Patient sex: M
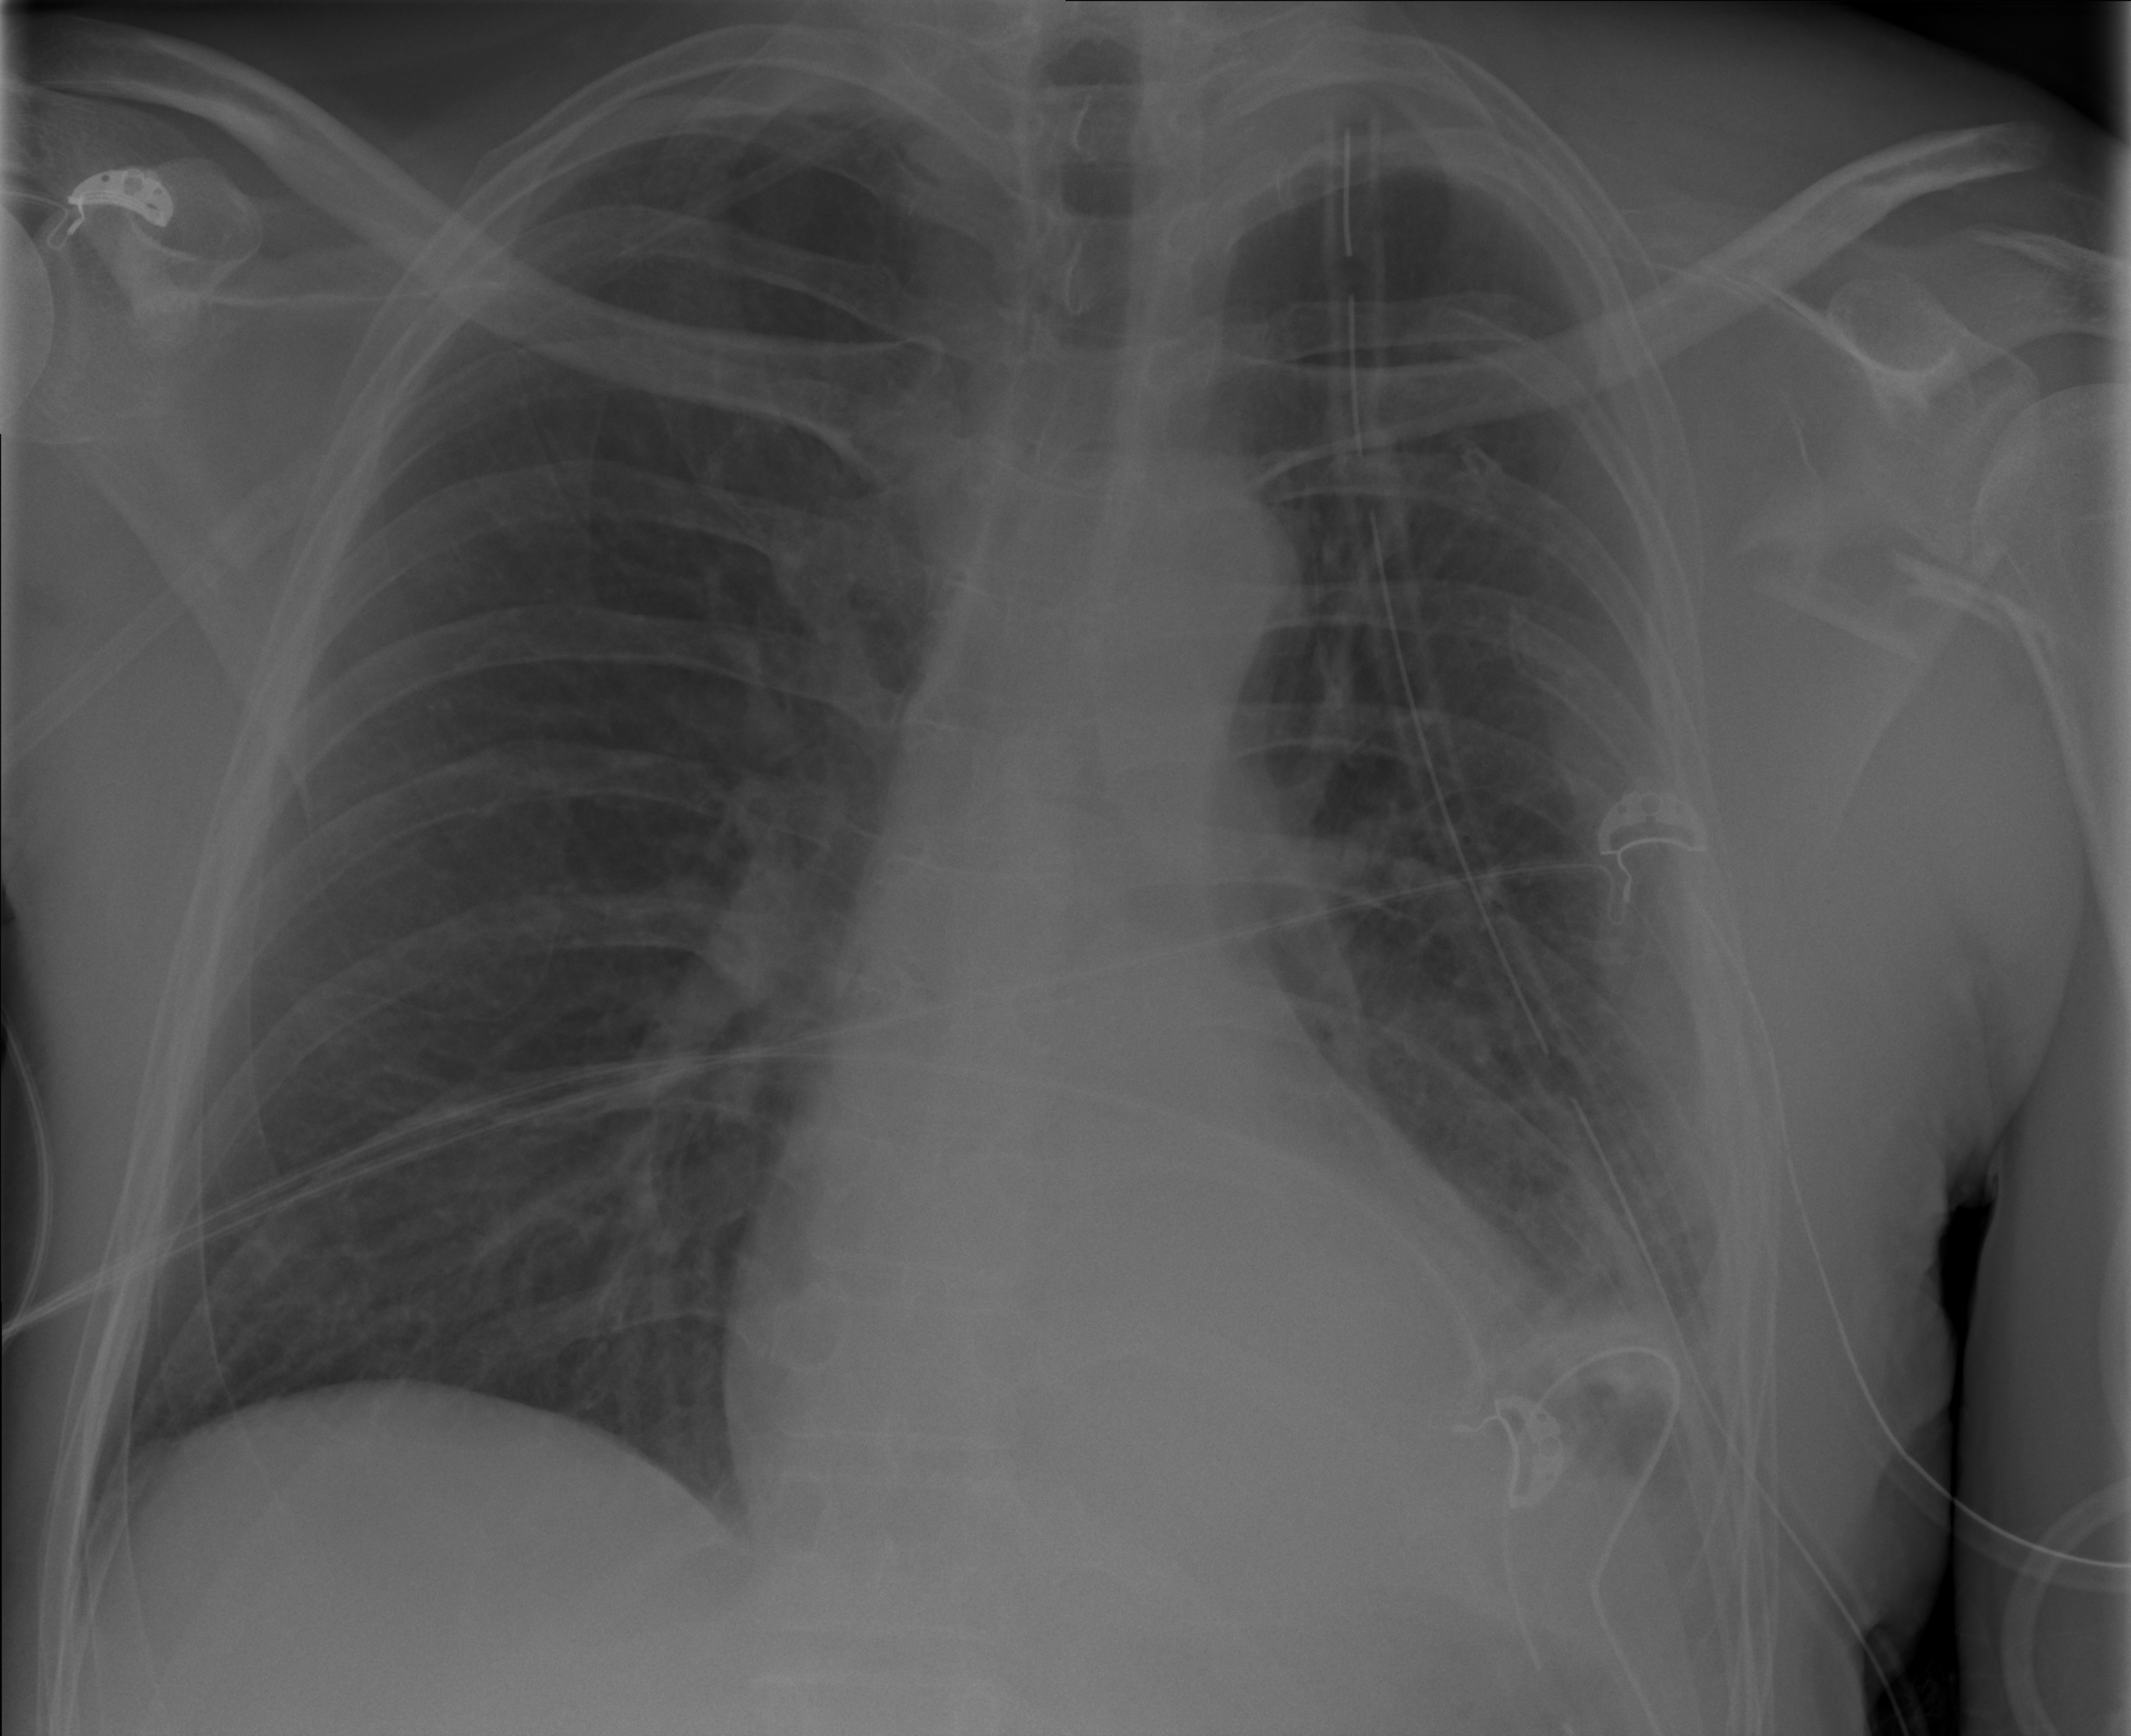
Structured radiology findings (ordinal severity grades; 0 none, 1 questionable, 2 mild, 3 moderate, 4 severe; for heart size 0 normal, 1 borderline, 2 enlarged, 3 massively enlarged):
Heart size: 2
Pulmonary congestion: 0
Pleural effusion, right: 0
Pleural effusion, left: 2
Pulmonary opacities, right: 0
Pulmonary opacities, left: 0
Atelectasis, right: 0
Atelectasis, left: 2